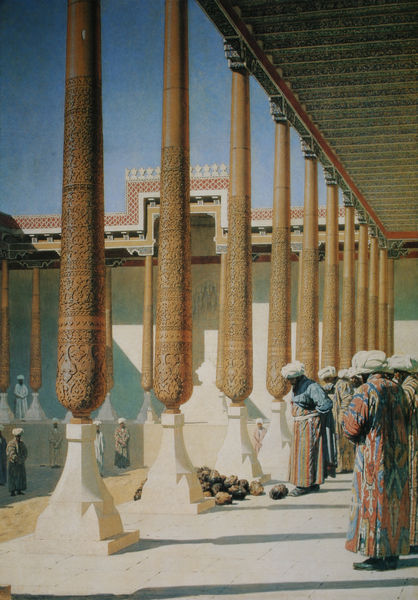
Titel: Die Schaustellung der Trophäen
Künstler: Vasily V. Vereshchagin
Standort: Moskau
Institution: Tretjakow-Galerie
Schlagwörter: blau, himmel, kämpfer, mann, schatten, umhang, weiß, gelb, grün, menschen, ocker, braun, bunt, hell, holz, köpfe, licht, männer, orange, stützen, säule, säulen, blick, dach, gebäude, gürtel, haus, rot, muster, ornament, architektur, enthauptet, geköpft, schädel, sockel, stein, steine, öl, kirche, sonne, figur, gewand, gold, mantel, reich, decke, gewänder, personen, ranken, relief, ansicht, fassade, schuhe, afrika, hof, markt, platz, figuren, ornamente, verzierung, balken, tor, zinnen, galerie, halle, foto, fotografie, gemustert, schwarze, gang, arkade, innenhof, kolonnade, stütze, kloster, moschee, orient, orientalisch, palast, haufen, asien, mäntel, kugeln, herrscher, arkaden, kapitelle, kapitell, verziert, arabisch, farbfoto, sonnenschein, tempel, balu, basis, golden, kürbisse, orientalismus, totenschädel, schtten, indien, turban, arabien, islam, konisch, araber, marokko, turbane, sultan, zisselliert, säulengang, kollonade, atrium, deckenbalken, maurisch, kaftan, konstantinopel, kalif, mauren, moslems, feinde, mánner, teufelsaustreibung, kaftane, 1800, tausendundeine nacht, tolle säulen, sehr schönes bauwerk, inennhof